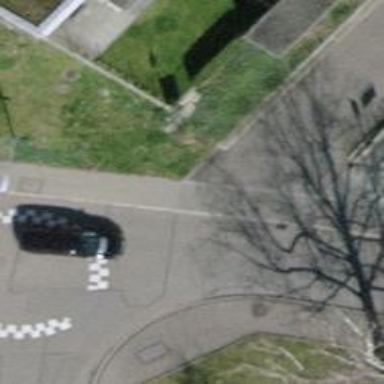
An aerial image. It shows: Unmarked crossing with traffic calming table on the road.